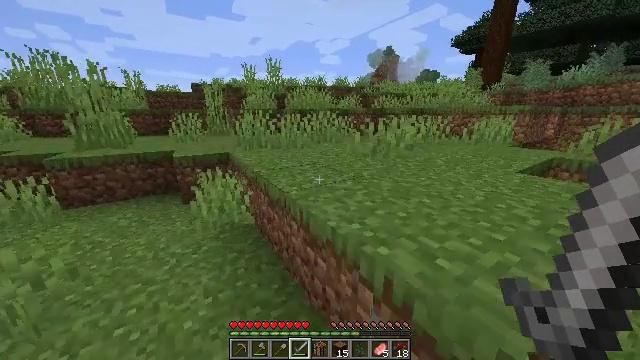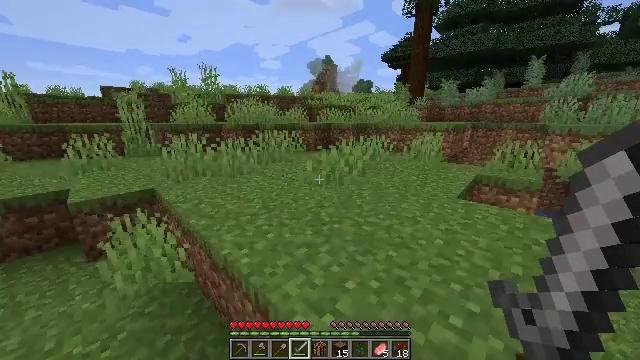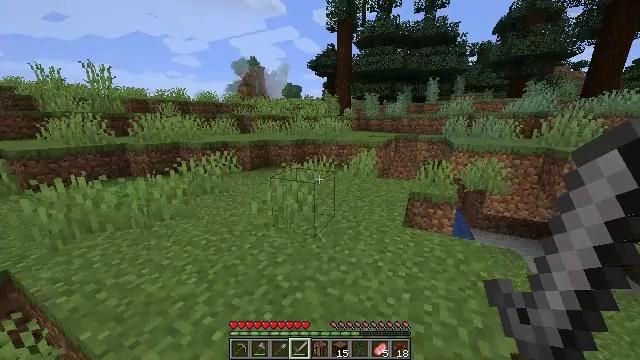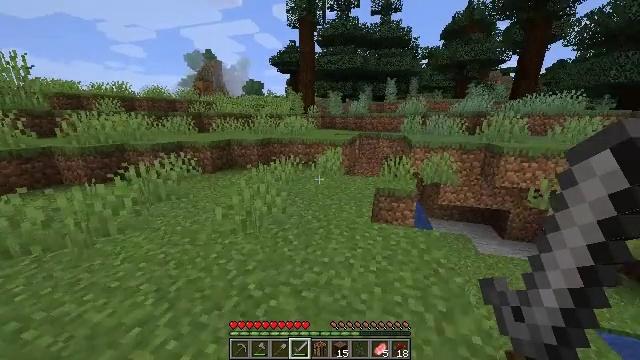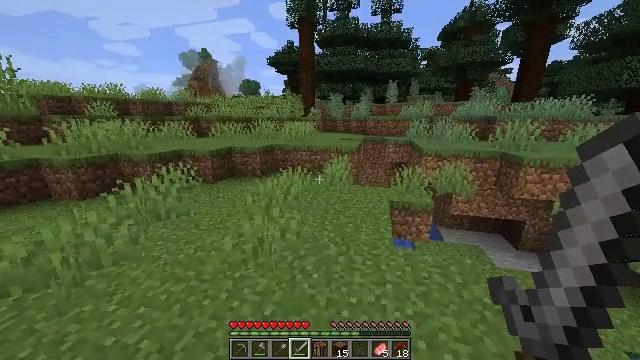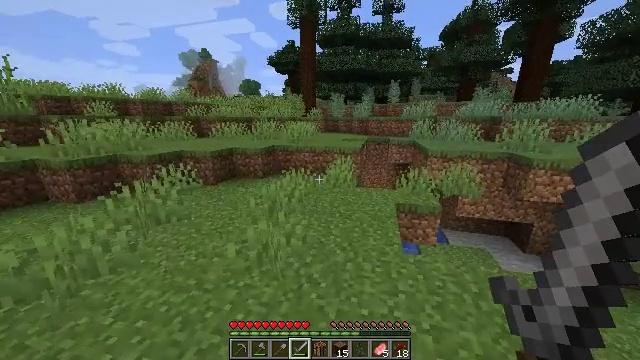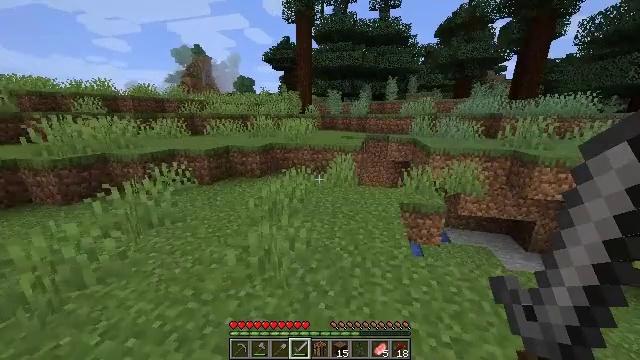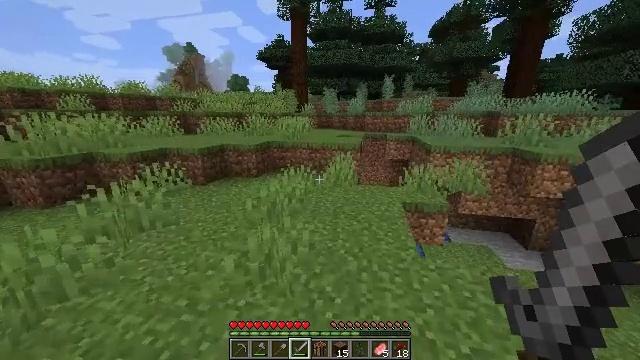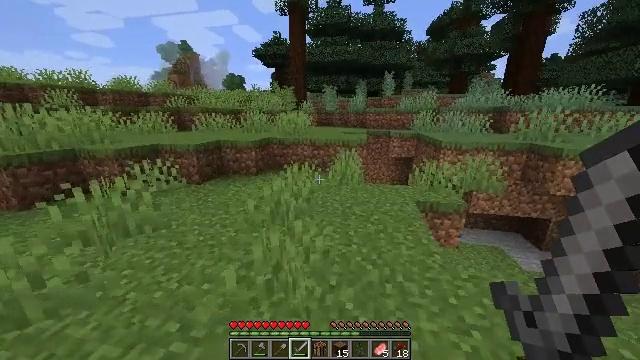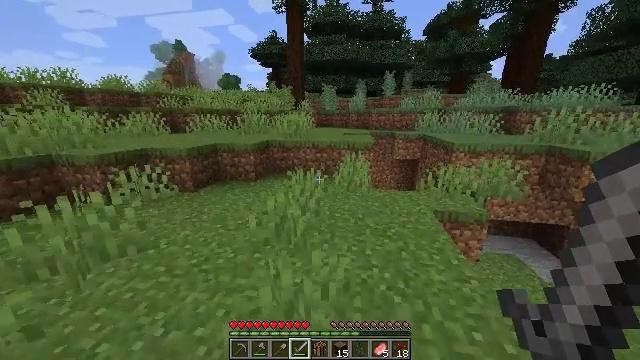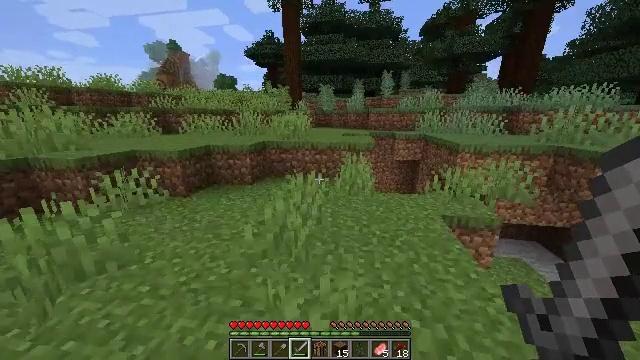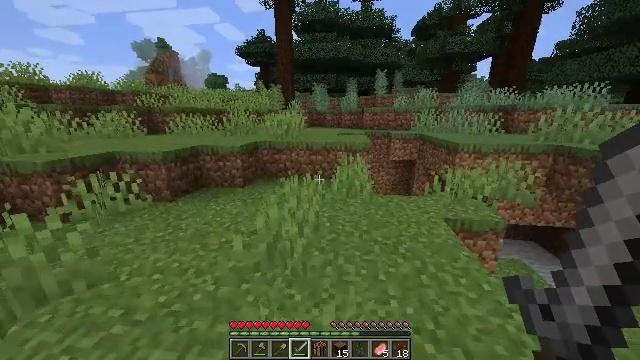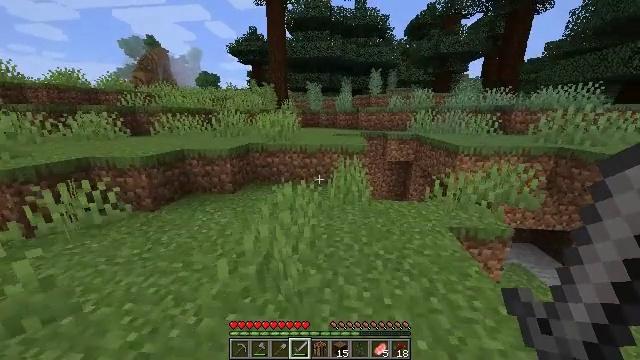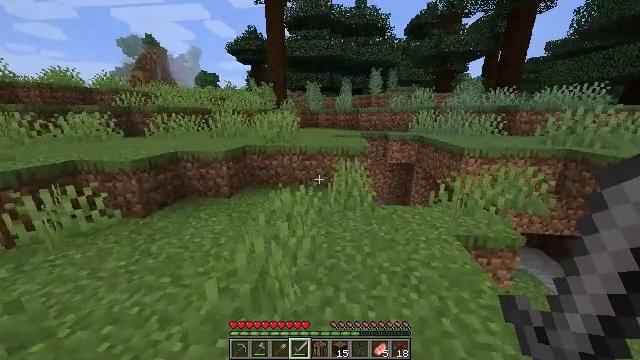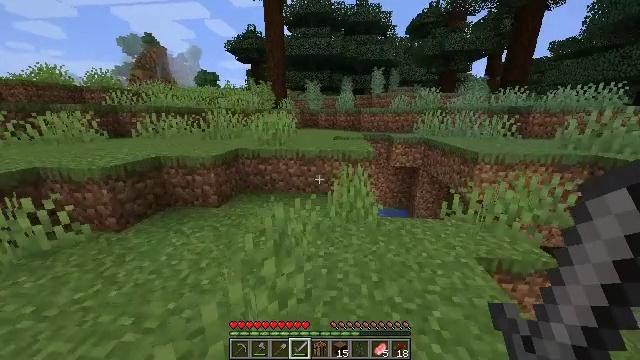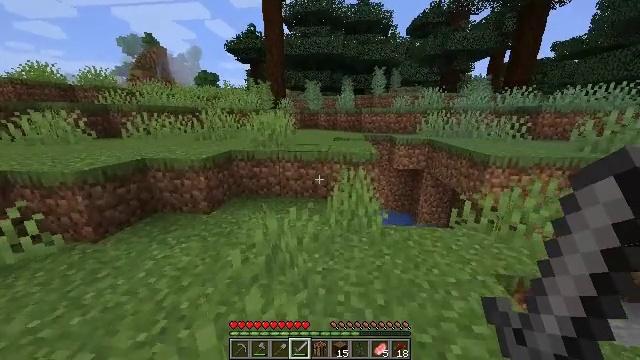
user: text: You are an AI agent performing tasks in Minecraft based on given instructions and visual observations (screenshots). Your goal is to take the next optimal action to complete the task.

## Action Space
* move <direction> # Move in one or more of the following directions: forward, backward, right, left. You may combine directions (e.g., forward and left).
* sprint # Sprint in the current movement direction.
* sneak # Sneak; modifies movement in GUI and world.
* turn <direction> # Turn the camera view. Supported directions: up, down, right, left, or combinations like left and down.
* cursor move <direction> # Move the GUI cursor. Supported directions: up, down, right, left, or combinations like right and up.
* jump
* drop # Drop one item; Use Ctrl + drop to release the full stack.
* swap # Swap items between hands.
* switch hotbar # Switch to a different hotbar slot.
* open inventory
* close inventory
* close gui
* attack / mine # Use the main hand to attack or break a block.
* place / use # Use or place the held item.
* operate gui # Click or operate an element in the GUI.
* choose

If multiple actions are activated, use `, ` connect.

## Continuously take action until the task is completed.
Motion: motion action
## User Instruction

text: Break the spruce leaves to clear the area.
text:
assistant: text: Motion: move forward, sprint, turn right and up, jump
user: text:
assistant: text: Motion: move forward, sprint, turn right, jump
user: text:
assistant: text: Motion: move forward, sprint, turn right, jump
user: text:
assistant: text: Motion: move forward, sprint, jump
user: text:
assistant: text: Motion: move forward, sprint
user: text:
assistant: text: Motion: move forward, sprint, turn right
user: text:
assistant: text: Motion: move forward, sprint, turn right
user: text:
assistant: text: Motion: move forward, sprint
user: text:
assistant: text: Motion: move forward, sprint
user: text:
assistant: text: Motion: move forward, sprint
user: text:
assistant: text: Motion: move forward, sprint, turn right
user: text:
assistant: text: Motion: move forward, sprint, turn right
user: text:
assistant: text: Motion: move forward, sprint
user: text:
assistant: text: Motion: move forward, sprint
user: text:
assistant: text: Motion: move forward, sprint
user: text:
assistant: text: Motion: move forward, sprint
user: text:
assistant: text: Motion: move forward, sprint
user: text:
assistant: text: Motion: move forward, sprint
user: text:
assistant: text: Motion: move forward, sprint
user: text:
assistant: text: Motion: move forward, sprint
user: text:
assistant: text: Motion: move forward, sprint
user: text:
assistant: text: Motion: move forward, sprint
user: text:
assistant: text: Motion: move forward, sprint
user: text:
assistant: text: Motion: move forward, sprint
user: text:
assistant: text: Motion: move forward, sprint, jump
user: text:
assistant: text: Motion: move forward, sprint, jump
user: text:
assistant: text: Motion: move forward, sprint, jump
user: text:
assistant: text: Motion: move forward, sprint, jump
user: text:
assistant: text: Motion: move forward, sprint, jump
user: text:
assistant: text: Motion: move forward, sprint